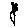
Label: flower